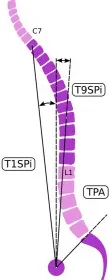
Spinal alignment evaluation. Sagittal spino-pelvic parameters (A-C) for the assessment of the alignment [A-C adopted from Lafage et al. ]: pelvic parameters measured were PI, PT, and SS. Regional spinal parameters included PI-LL mismatch, LL, and TK. Global alignment was assessed linearly by SVA and the angular measurements of T1SPI, T9SPI, and TPA. Cervical parameters were composed of T1 slope, C2-C7 cervical lordosis, and C2-C7 SVA.
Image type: pathology (h&e)